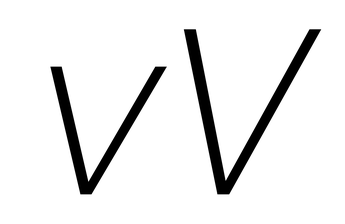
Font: Poppins-ExtraLightItalic